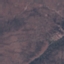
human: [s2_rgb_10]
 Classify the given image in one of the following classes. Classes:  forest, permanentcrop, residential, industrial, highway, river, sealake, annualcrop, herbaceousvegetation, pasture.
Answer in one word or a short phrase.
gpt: HerbaceousVegetation